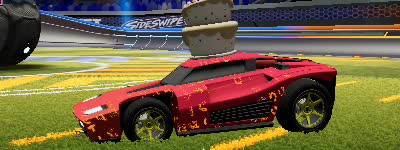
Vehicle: breakout